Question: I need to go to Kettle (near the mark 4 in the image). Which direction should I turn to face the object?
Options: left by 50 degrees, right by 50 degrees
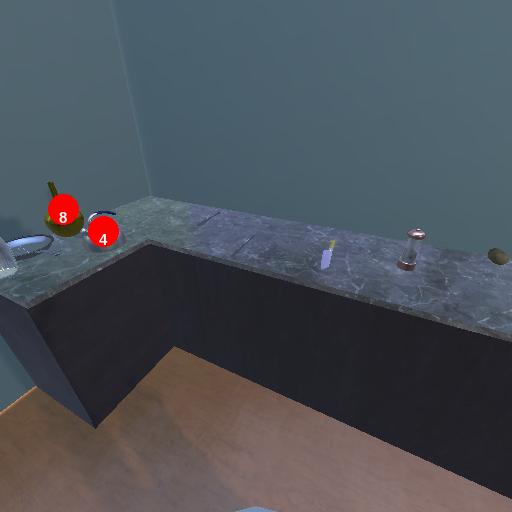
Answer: left by 50 degrees